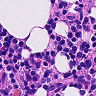
Metastatic tissue present: no